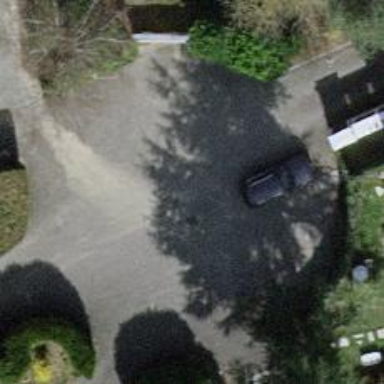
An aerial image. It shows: Turning circle on the road.